Field crop: maize
Growth stage: 1
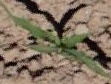
Species: maize